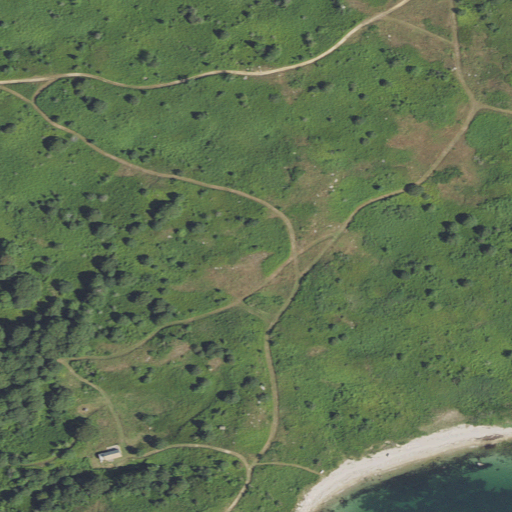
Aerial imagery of island in Massachusetts named Nonamesset Island containing deciduous forest, shrub, barren land, mixed forest, grassland, woody wetlands, open water, and open development